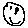
Label: smiley face